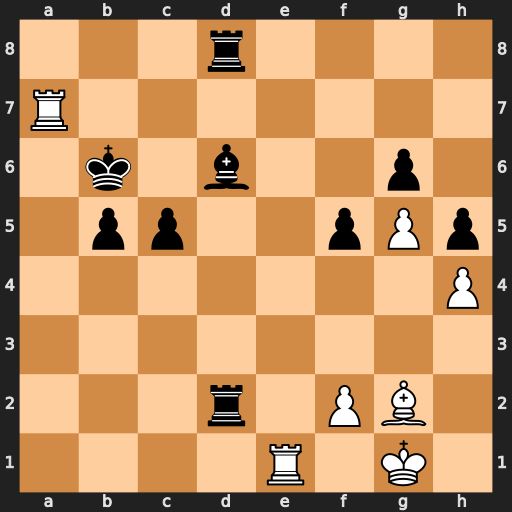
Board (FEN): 3r4/R7/1k1b2p1/1pp2pPp/7P/8/3r1PB1/4R1K1
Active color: w
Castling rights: -
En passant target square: -
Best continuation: Rb7+ Ka5 Rb1 Rd1+ Rxd1